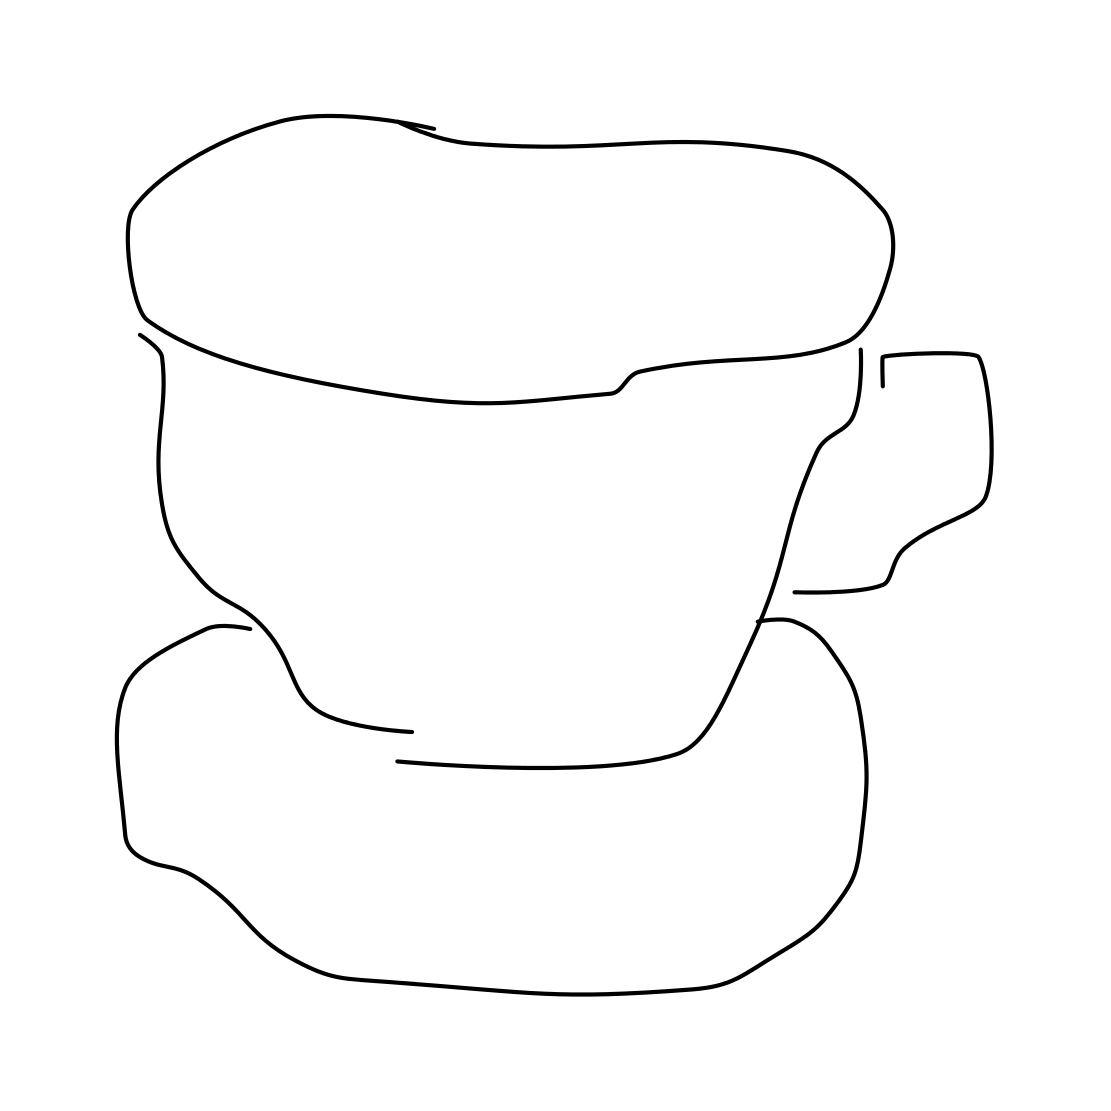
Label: teacup